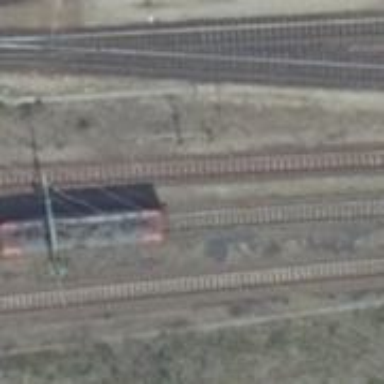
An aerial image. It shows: Railway signal.